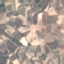
Land use / land cover: PermanentCrop